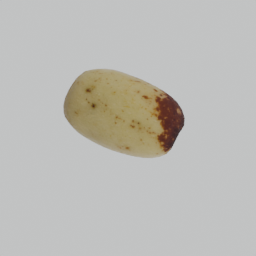
Label: nature